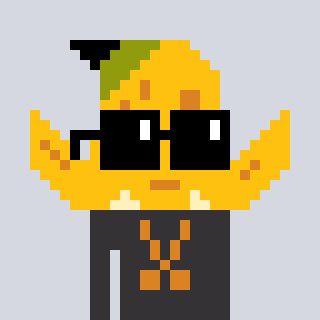
a pixel art character with square black sunglasses, a banana-shaped head and a grayscale-colored body on a cool background